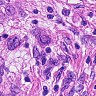
Metastatic tissue present: yes